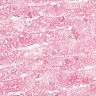
Metastatic tissue present: no